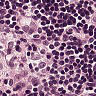
Metastatic tissue present: no